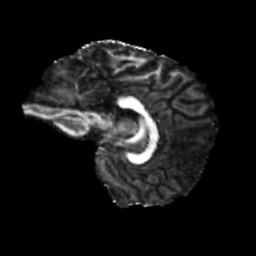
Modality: FA
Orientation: sagittal
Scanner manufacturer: siemens
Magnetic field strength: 3 T
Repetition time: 4 s
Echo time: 0.0594 s